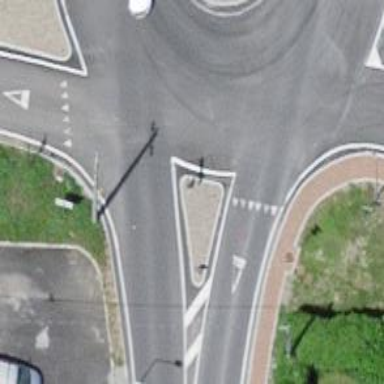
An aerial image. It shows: Road with "give way" sign.